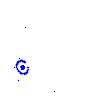
Particle: pion